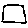
Label: square